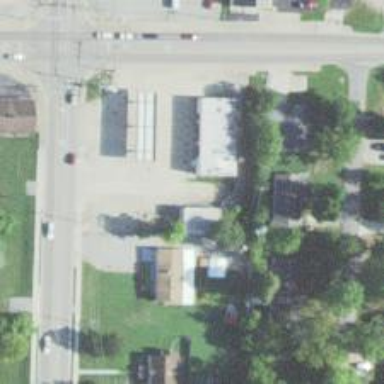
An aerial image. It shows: Convenience shop.